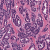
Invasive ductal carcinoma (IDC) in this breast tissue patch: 1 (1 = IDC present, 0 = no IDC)